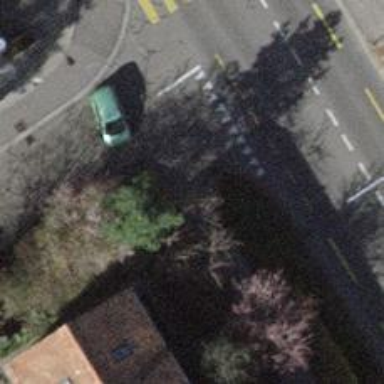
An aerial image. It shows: Kerb barrier.